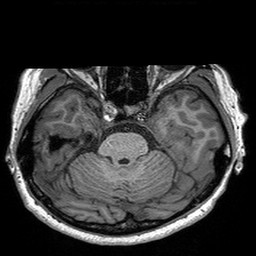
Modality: T1w
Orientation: coronal
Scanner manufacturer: siemens
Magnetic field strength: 3 T
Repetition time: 2.3 s